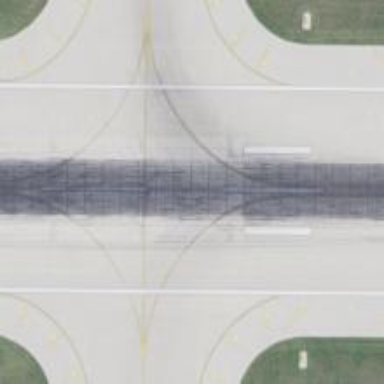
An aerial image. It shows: Image of taxiway at airport.